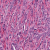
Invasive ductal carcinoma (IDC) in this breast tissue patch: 1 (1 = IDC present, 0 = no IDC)